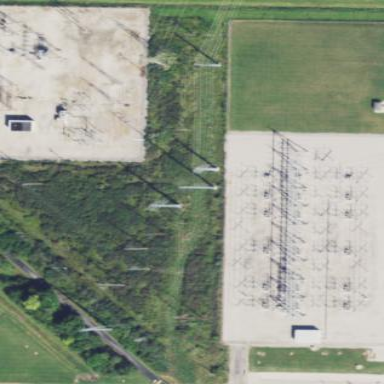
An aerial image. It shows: Outdoor power substation at the transmission level.